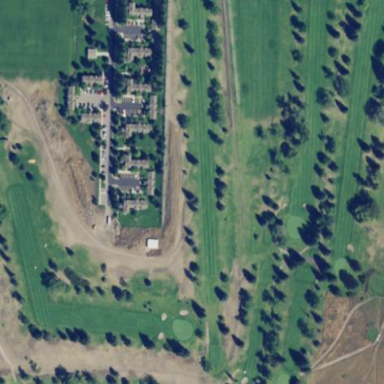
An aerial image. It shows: Golf course.